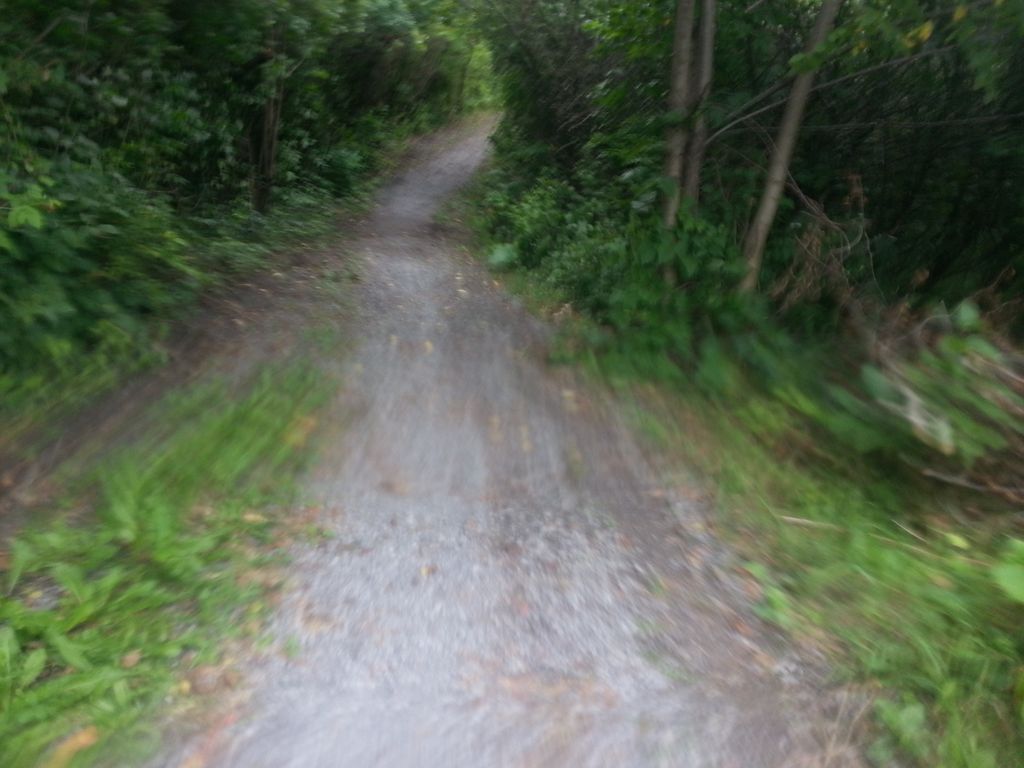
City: ottawa-gatineau